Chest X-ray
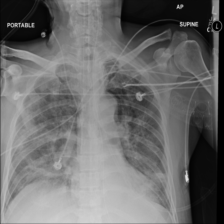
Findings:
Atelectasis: negative
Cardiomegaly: negative
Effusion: negative
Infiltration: positive
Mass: negative
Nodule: negative
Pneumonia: negative
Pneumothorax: negative
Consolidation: negative
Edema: negative
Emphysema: negative
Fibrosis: negative
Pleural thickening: negative
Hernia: negative